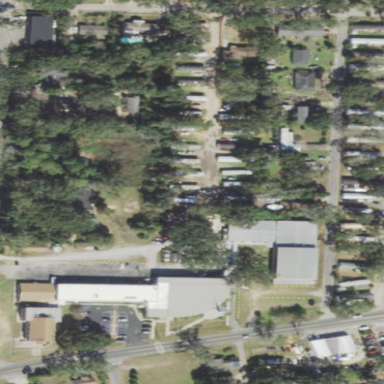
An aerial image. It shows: Residential area known as trailer park.